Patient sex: M
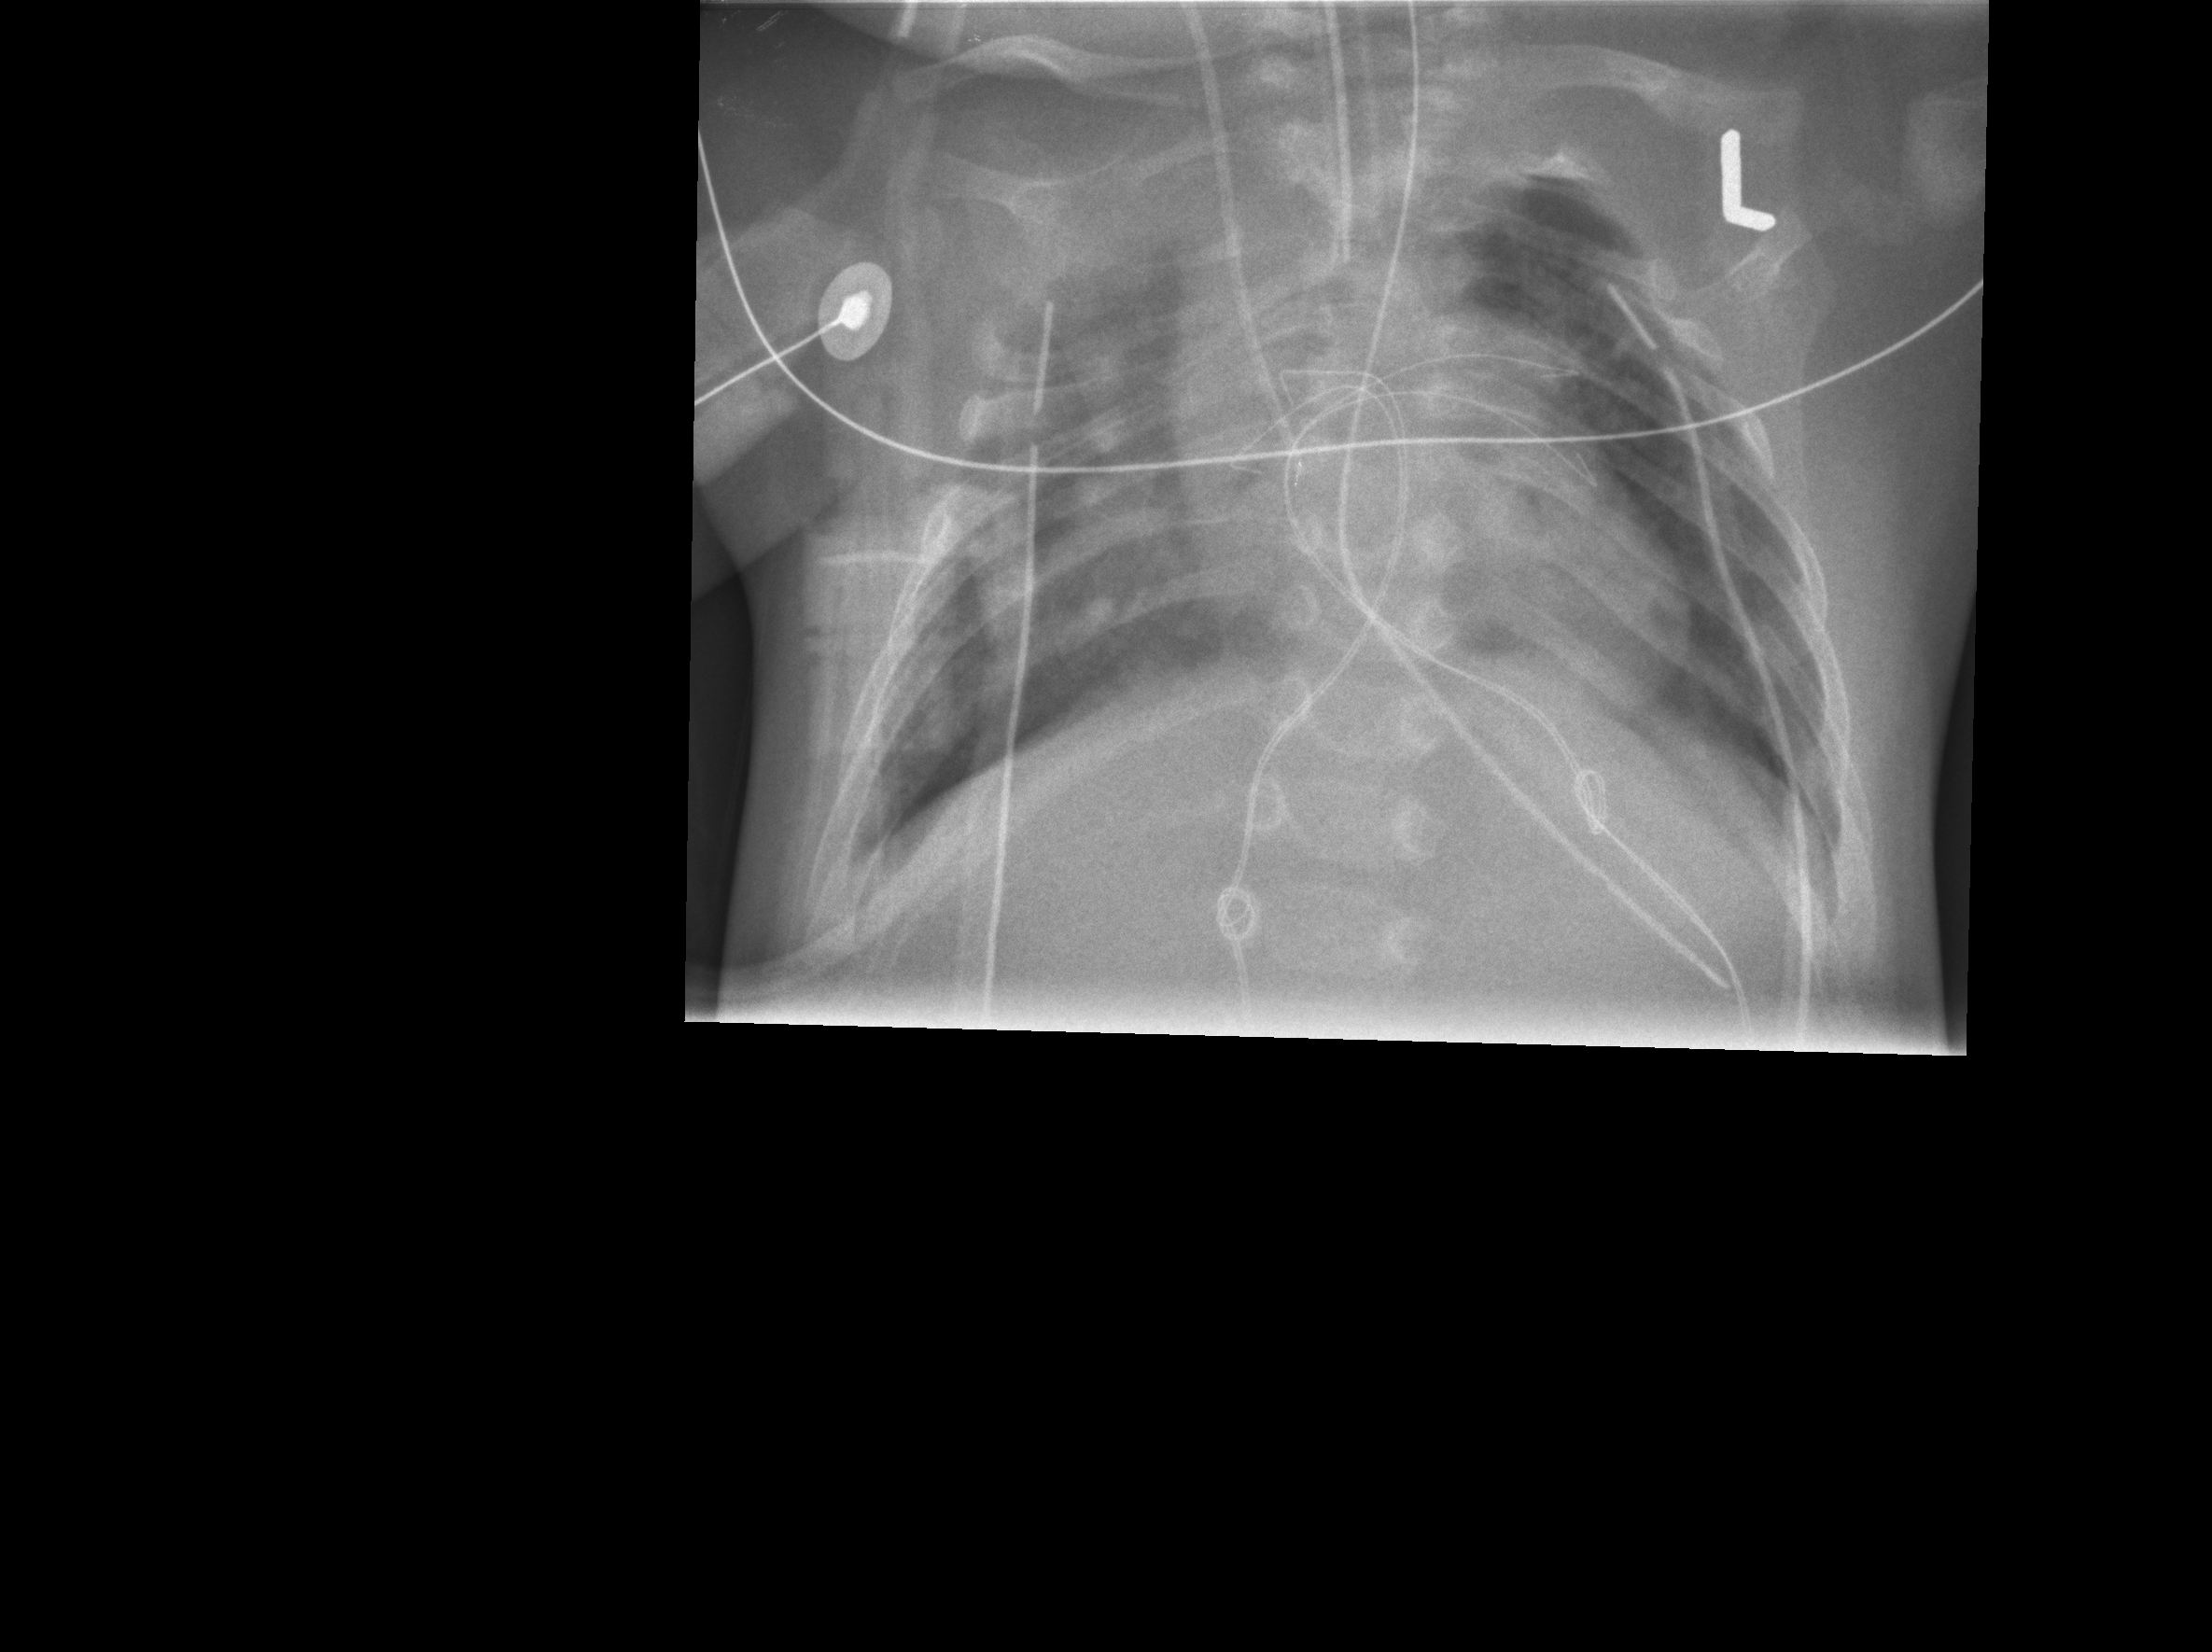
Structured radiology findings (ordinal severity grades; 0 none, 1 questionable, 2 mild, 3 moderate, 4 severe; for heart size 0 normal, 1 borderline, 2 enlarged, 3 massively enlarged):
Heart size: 2
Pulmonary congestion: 2
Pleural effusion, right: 0
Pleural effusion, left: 0
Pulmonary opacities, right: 0
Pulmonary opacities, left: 0
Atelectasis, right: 0
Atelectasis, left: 0